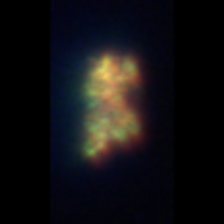
Taxon: Unknown_detritus
Group: Unknown